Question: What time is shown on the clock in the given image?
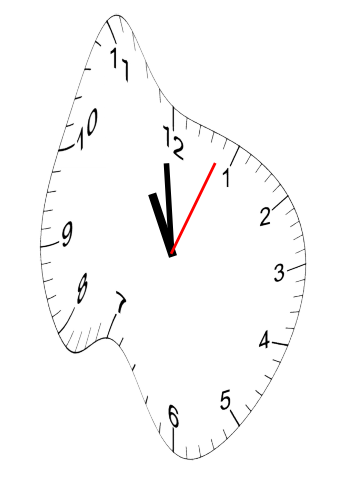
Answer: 10:59:04